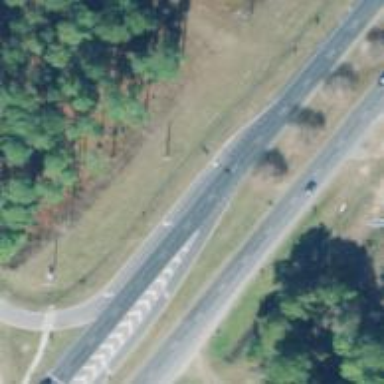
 surfaced with asphalt. It is classified as trunk highway."